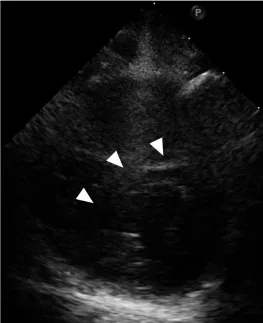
Case 2: echocardiography in the parasternal short-axis view. At the time of epoprostenol infusion above 100 ng/kg/min (B), the interventricular septal shift (white arrowhead) and LV compression ameliorated.
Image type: radiology (ultrasound)